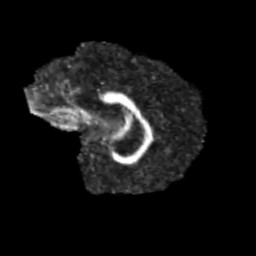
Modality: FA
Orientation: sagittal
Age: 12
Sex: female
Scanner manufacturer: siemens
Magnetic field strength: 3 T
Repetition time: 3.8 s
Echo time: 0.07 s